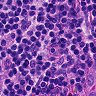
Metastatic tissue present: no